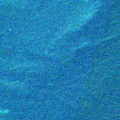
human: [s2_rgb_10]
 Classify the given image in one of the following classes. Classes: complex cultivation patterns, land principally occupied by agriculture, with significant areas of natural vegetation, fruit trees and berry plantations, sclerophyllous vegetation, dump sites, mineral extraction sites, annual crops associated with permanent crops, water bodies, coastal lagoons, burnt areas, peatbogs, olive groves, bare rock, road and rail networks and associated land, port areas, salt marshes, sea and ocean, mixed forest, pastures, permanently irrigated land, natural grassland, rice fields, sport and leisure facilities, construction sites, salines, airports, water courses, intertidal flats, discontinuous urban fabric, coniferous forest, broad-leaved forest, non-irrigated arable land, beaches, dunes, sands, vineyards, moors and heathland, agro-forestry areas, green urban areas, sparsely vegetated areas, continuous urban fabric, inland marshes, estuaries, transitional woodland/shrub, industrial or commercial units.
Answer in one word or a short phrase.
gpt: sea and ocean